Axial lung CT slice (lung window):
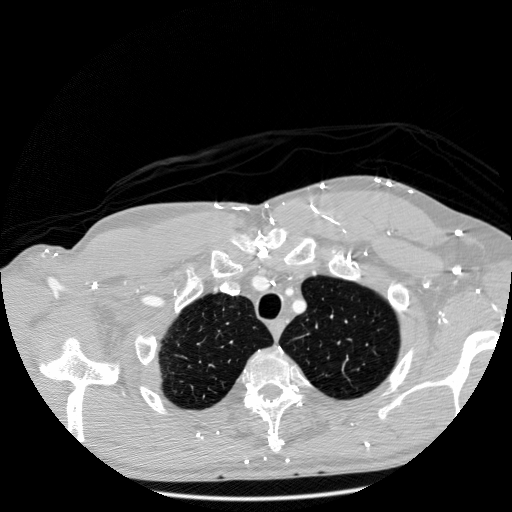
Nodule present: no